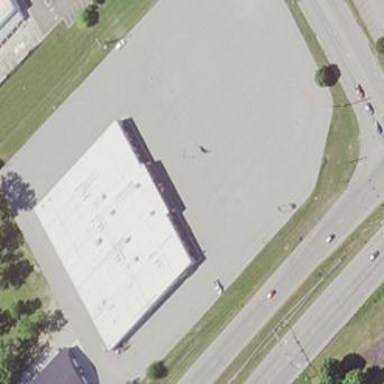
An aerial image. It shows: Building that houses motorcycle shop.